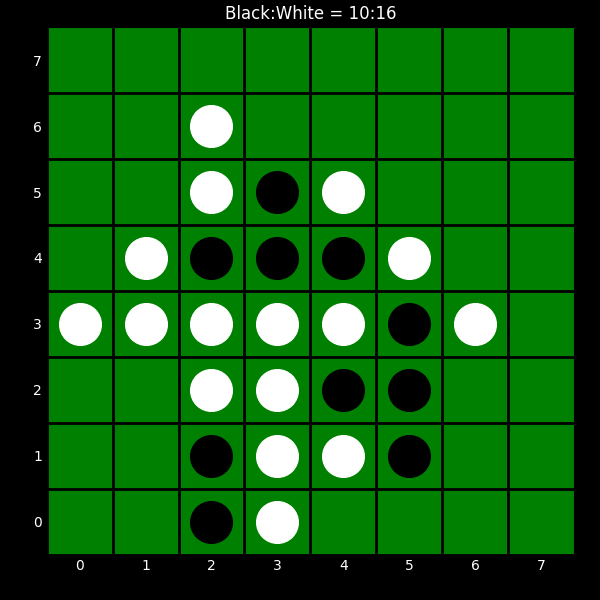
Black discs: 10
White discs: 16